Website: home-depot
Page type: billing-address
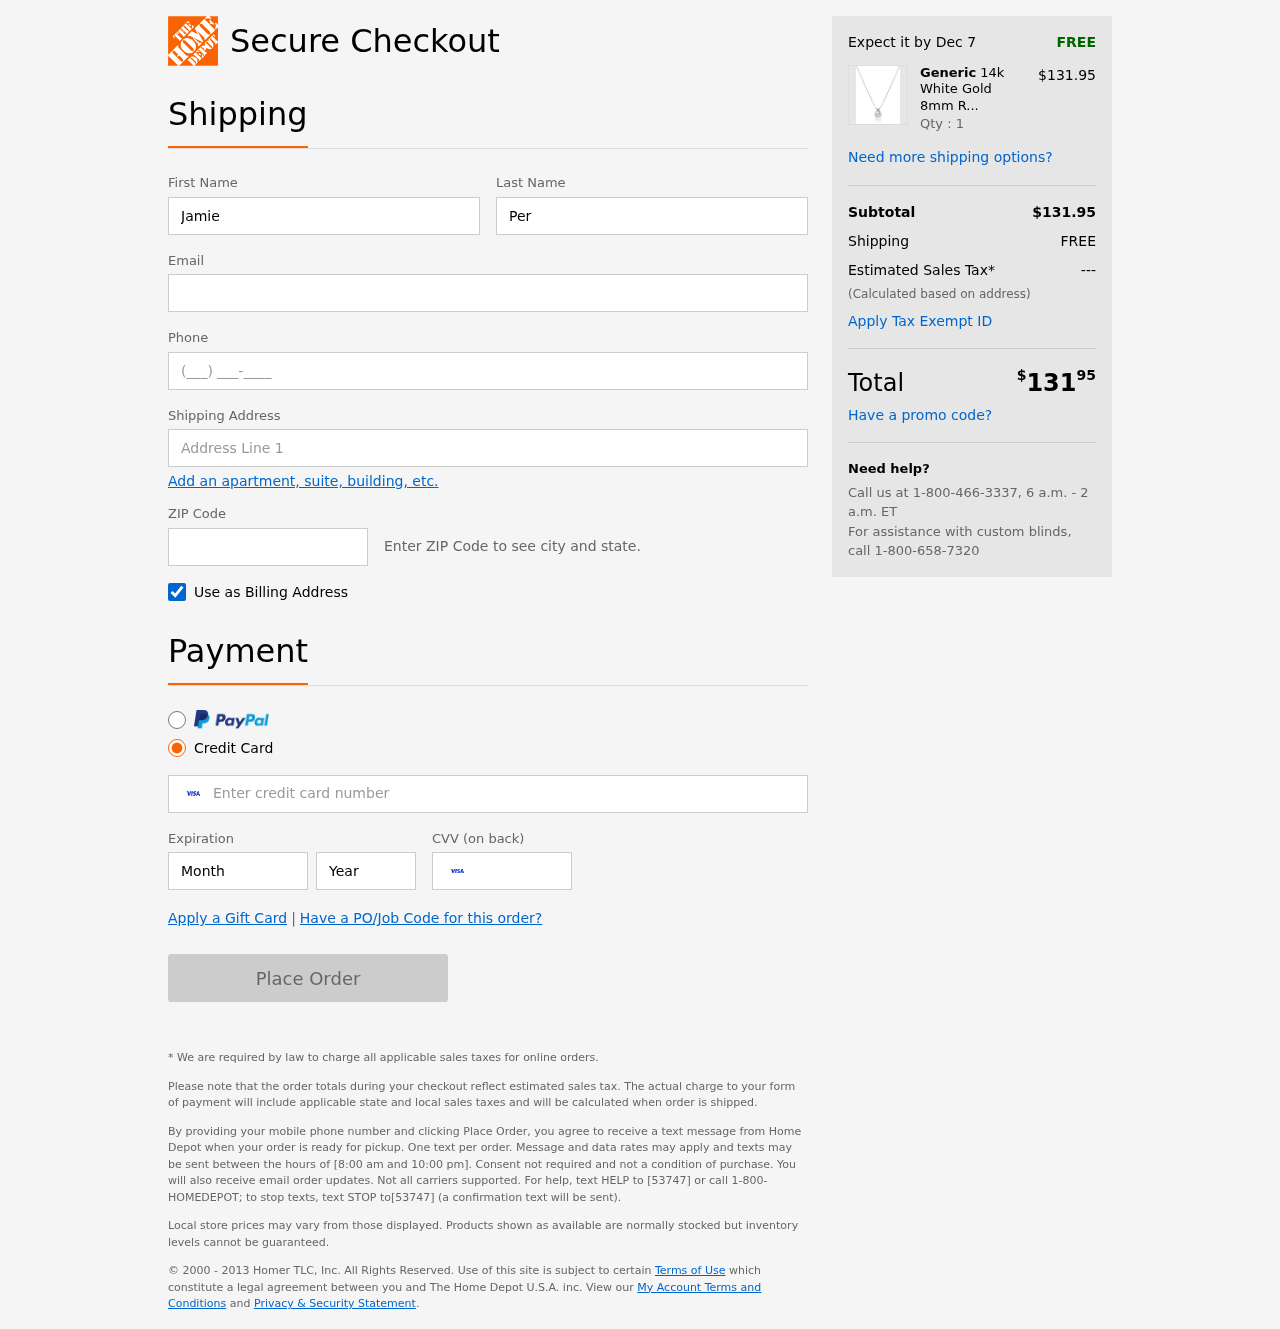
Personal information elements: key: PII_FIRSTNAME
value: Jamie
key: PII_LASTNAME
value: Perry
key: PII_EMAIL
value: jamie.perry@gmail.com
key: PII_PHONE
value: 9872043087
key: PII_STREET
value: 0352 Brown Cliffs
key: PII_POSTCODE
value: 47586
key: PII_CARD_NUMBER
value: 4897 0125 6252 3533
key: PII_CARD_EXPIRY_MONTH
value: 04
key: PII_CARD_CVV
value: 141
Product elements: key: PRODUCT1_BRAND
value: Generic
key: PRODUCT1_NAME
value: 14k White Gold 8mm Round Cubic Zirconia Solitaire Pendant Necklace (2 carat, Diamond Equivalent), 18
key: PRODUCT1_PRICE
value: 131.95
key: PRODUCT1_QUANTITY
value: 1
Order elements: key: ORDER_DELIVERY_DATE
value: Dec 7
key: ORDER_SUBTOTAL
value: $131.95
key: ORDER_SHIPPING_COST
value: FREE
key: ORDER_TAX
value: ---
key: ORDER_TOTAL2
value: $13195